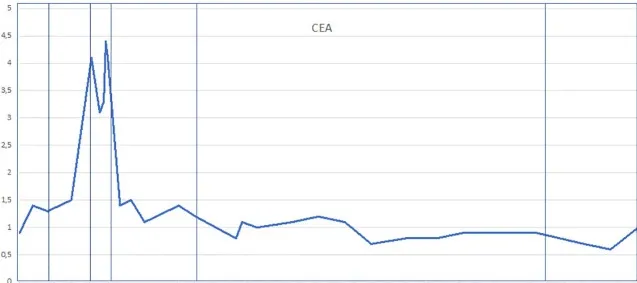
Line chart of the changes of the tumor marker CEA during the process of the treatment since February 2017. CEA, carcinoembryonic antigen.
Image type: pathology (immunostaining)